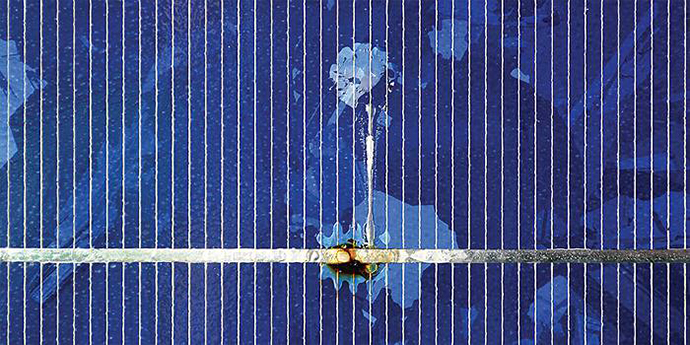
Label: Electrical-damage